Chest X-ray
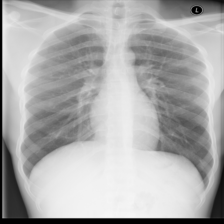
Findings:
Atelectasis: negative
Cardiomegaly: negative
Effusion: negative
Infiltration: negative
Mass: negative
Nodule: negative
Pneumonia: negative
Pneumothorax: negative
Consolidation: negative
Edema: negative
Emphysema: negative
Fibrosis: negative
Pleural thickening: negative
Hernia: negative